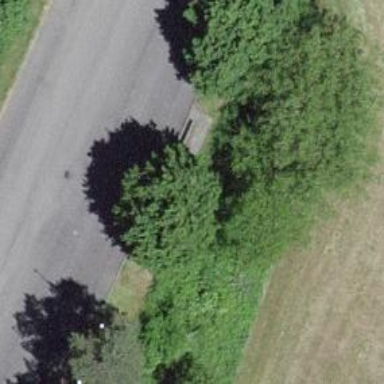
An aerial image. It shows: Brown concrete bench.